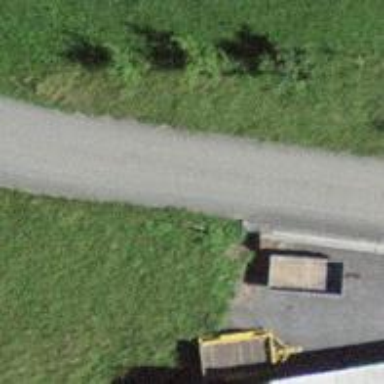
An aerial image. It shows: Unclassified road with asphalt surface.